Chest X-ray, PA view. Patient: 47 years old, sex F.
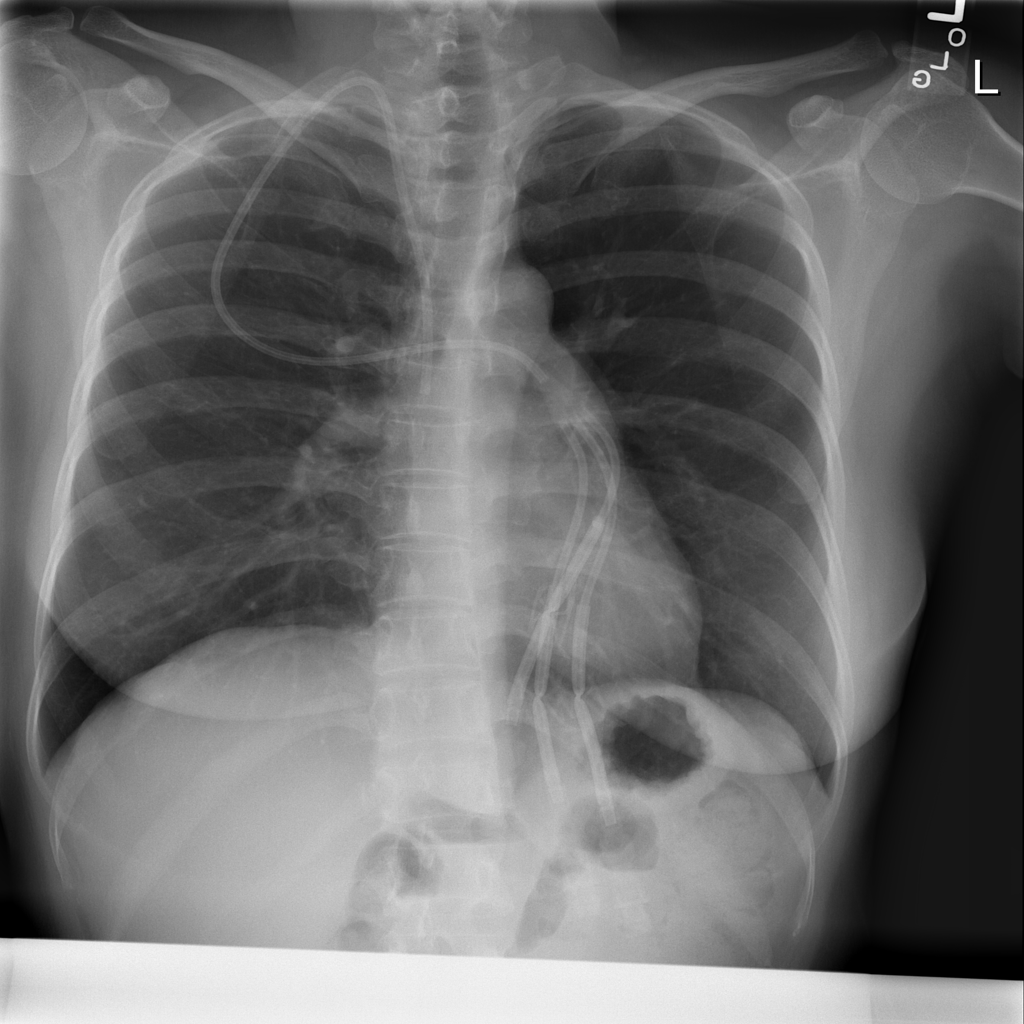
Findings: No Finding